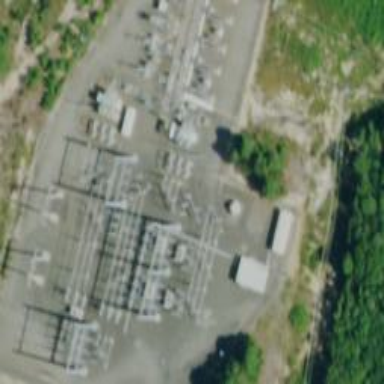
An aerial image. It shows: Power substation.